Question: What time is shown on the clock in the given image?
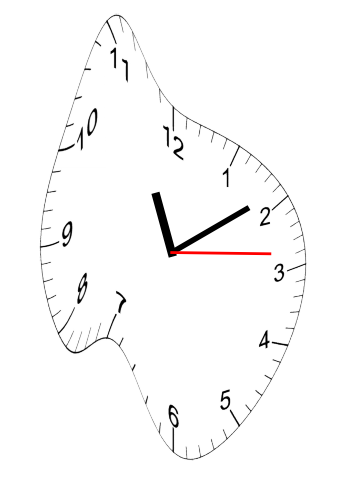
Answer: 11:09:14